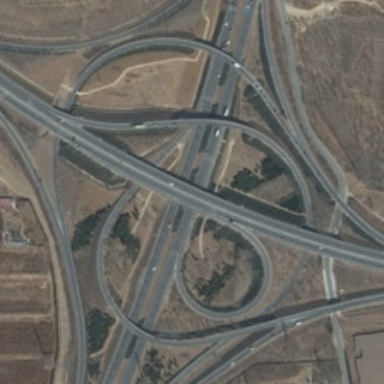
A diamand shaped viaduct with ring shaped roads in its center is on the bareland which has sparse jungle .